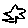
Label: star